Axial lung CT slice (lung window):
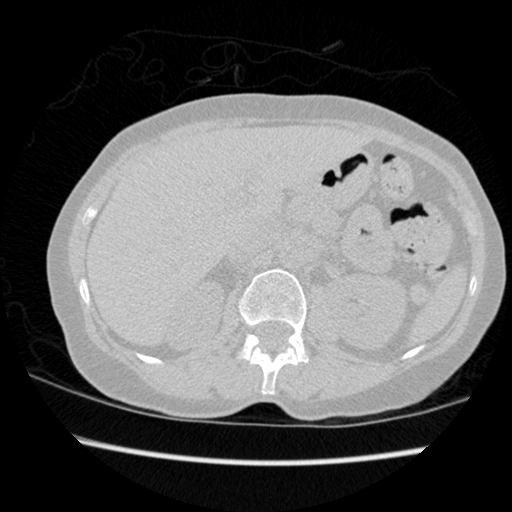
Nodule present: no